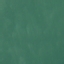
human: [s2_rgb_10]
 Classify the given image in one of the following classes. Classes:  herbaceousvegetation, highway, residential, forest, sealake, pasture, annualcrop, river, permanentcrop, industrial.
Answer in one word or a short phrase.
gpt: SeaLake